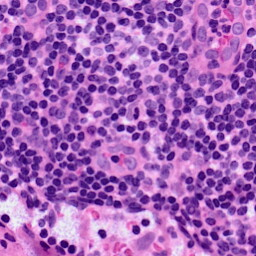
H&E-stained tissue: LymphNode